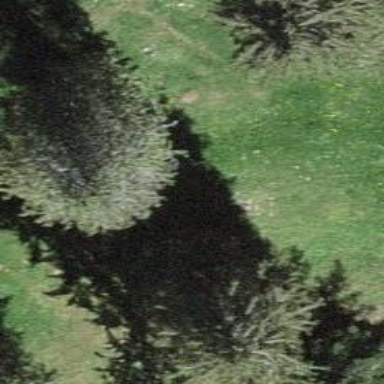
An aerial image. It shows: Beautiful tree in nature.